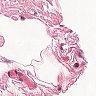
Metastatic tissue present: no